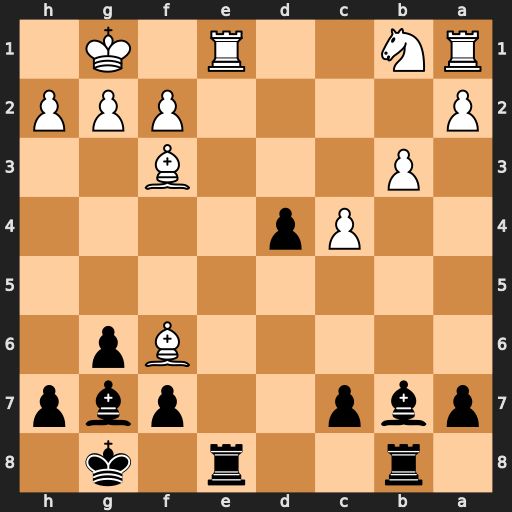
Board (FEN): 1r2r1k1/pbp2pbp/5Bp1/8/2Pp4/1P3B2/P4PPP/RN2R1K1
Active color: b
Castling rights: -
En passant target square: -
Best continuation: Rxe1#